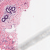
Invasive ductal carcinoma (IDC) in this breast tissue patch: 0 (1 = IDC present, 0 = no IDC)